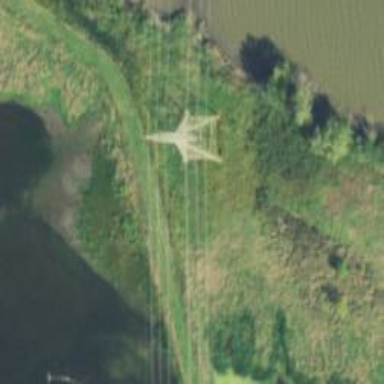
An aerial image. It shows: Lattice structure tower used for power distribution.